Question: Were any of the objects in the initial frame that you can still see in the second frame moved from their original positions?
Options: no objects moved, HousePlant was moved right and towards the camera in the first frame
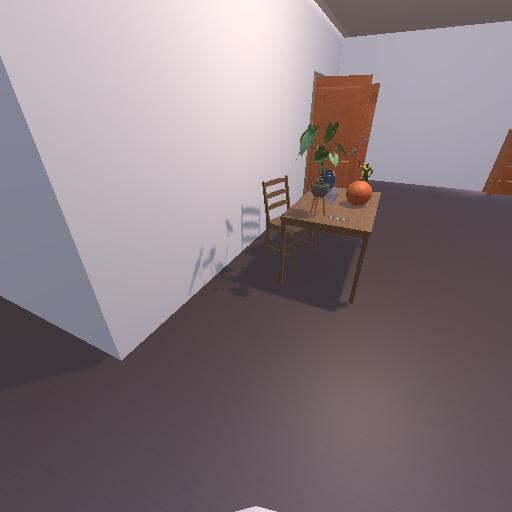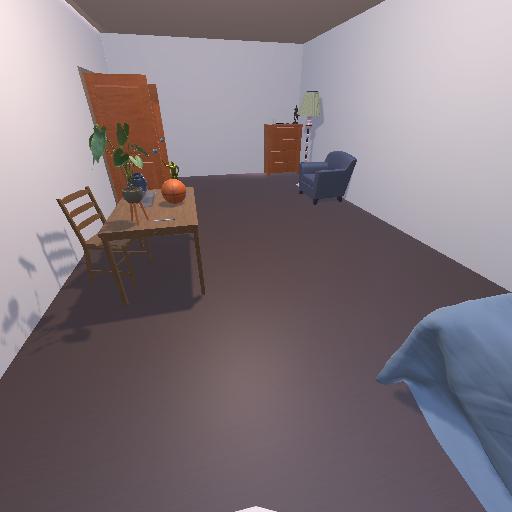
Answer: no objects moved